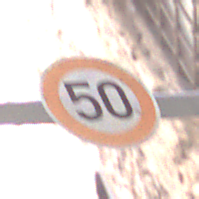
Verkehrszeichen: Geschwindigkeit50
Umgebung: Outdoor, Urban
Tageszeit: Midday
Wetter: PartlyCloudy
Licht: Natural
Jahreszeit: NotSpecified
Kontrast: MediumContrast